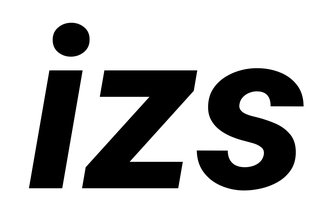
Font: Roboto-Italic_ExtraBold_Italic